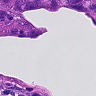
Metastatic tissue present: yes